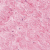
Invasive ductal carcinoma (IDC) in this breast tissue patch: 0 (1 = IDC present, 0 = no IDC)